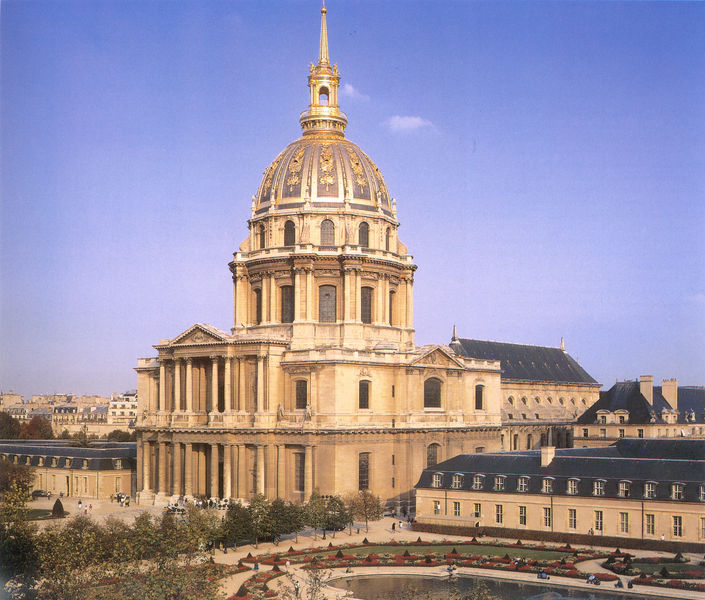
Titel: Invalides (Königskirche)
Künstler: Victor Baltard
Standort: Paris
Institution: Invalides
Schlagwörter: baum, blau, himmel, schatten, wasser, weiß, wolken, bäume, dreieck, grün, menschen, ocker, see, stadt, teich, blume, blumen, fenster, frankreich, laterne, licht, paris, säule, säulen, tür, anlage, dach, gebäude, haus, park, parkanlage, schloss, wiese, wolke, beige, architektur, barock, spitze, häuser, kirche, gold, england, renaissance, brunnen, turm, garten, deutschland, bogen, fassade, italien, dächer, giebel, allee, farbe, klein, platz, pilaster, rundbogen, kuppel, glanz, verzierung, anbau, foto, fotografie, photographie, erker, berlin, kloster, dom, groß, pool, kathedrale, pantheon, rom, photo, verziert, portikus, tempel, bibliothek, london, invalidendom, kollonade, kolossalordnung, michelangelo, petersdom, gartenanlage, würzburg, tambour, rabatten, prächtig, mansarden, bete, fenstern, invaliden, bischofssitz, e, ollonade, monumentalordnung, tombur